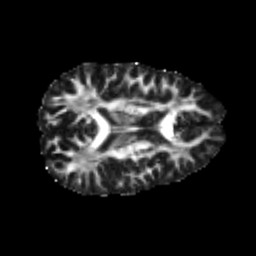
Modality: FA
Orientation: axial
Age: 25
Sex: male
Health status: healthy
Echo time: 0.074 s